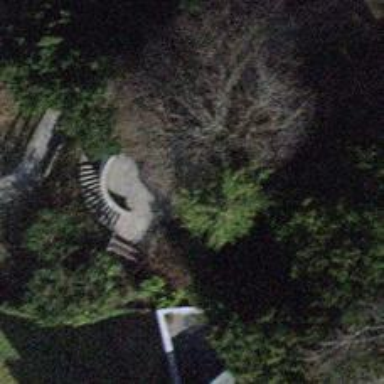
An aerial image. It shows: Bench.